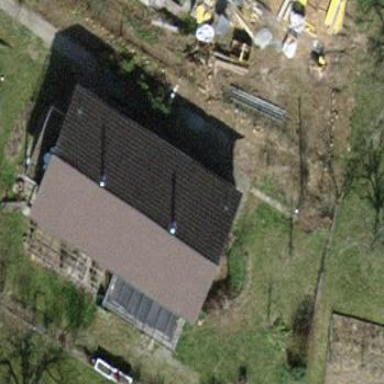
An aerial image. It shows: Detached building with gabled roof.